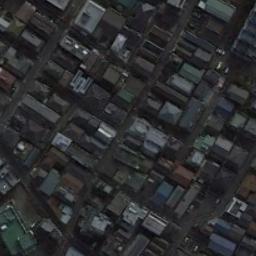
Label: residential